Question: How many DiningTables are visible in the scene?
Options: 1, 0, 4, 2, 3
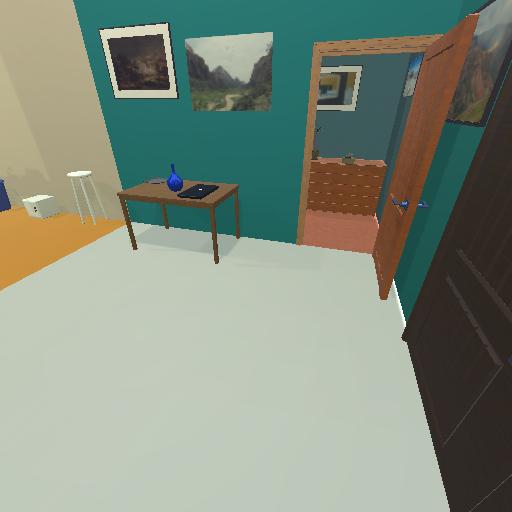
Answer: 1